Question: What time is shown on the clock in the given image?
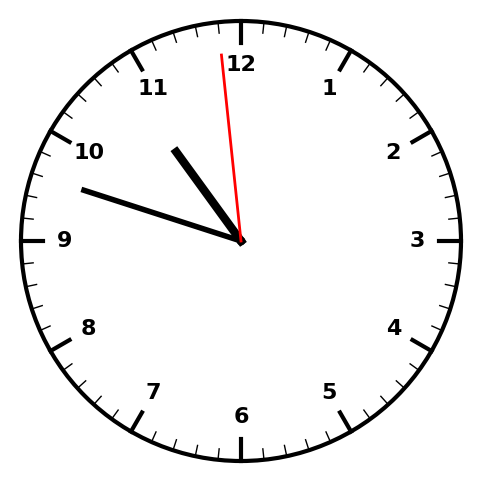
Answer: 10:47:59